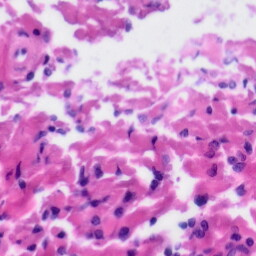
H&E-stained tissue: Tonsil